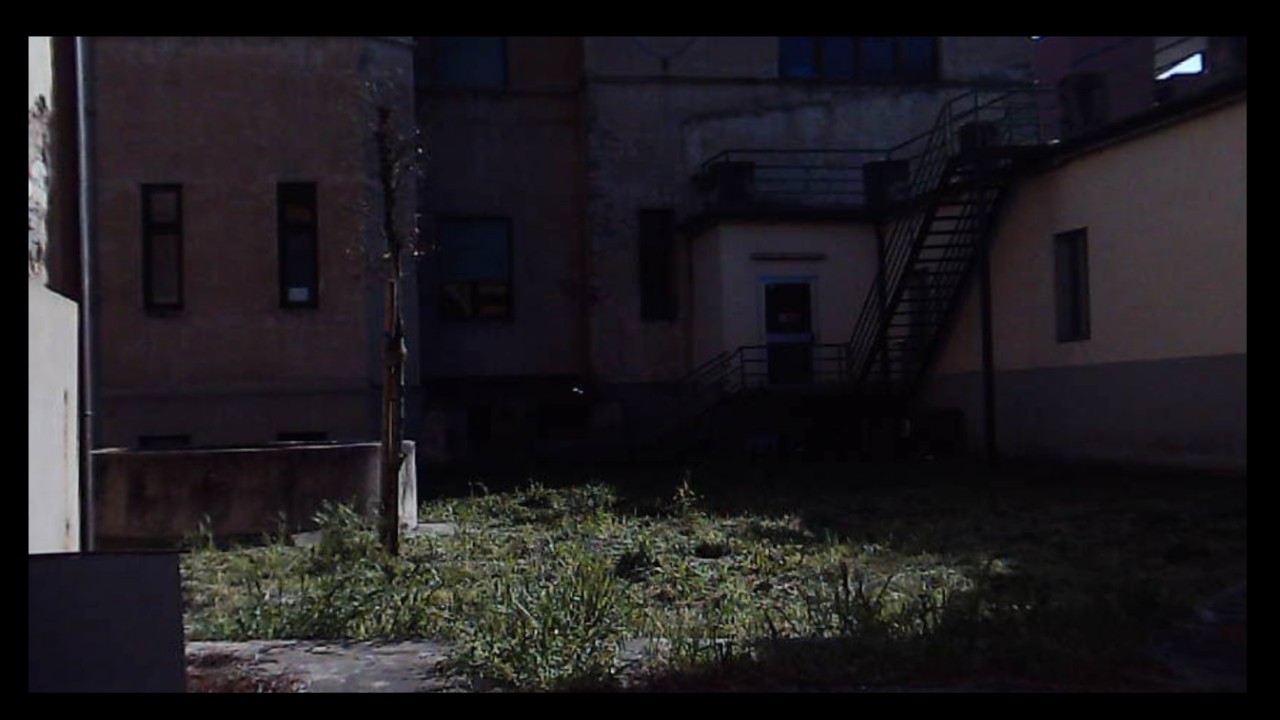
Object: Betafpv air75